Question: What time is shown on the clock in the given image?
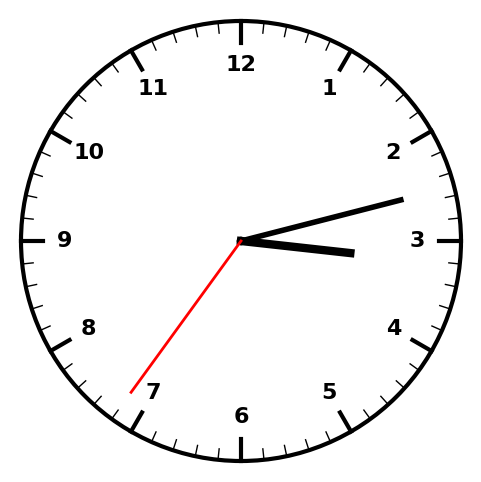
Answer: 03:12:36